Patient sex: F
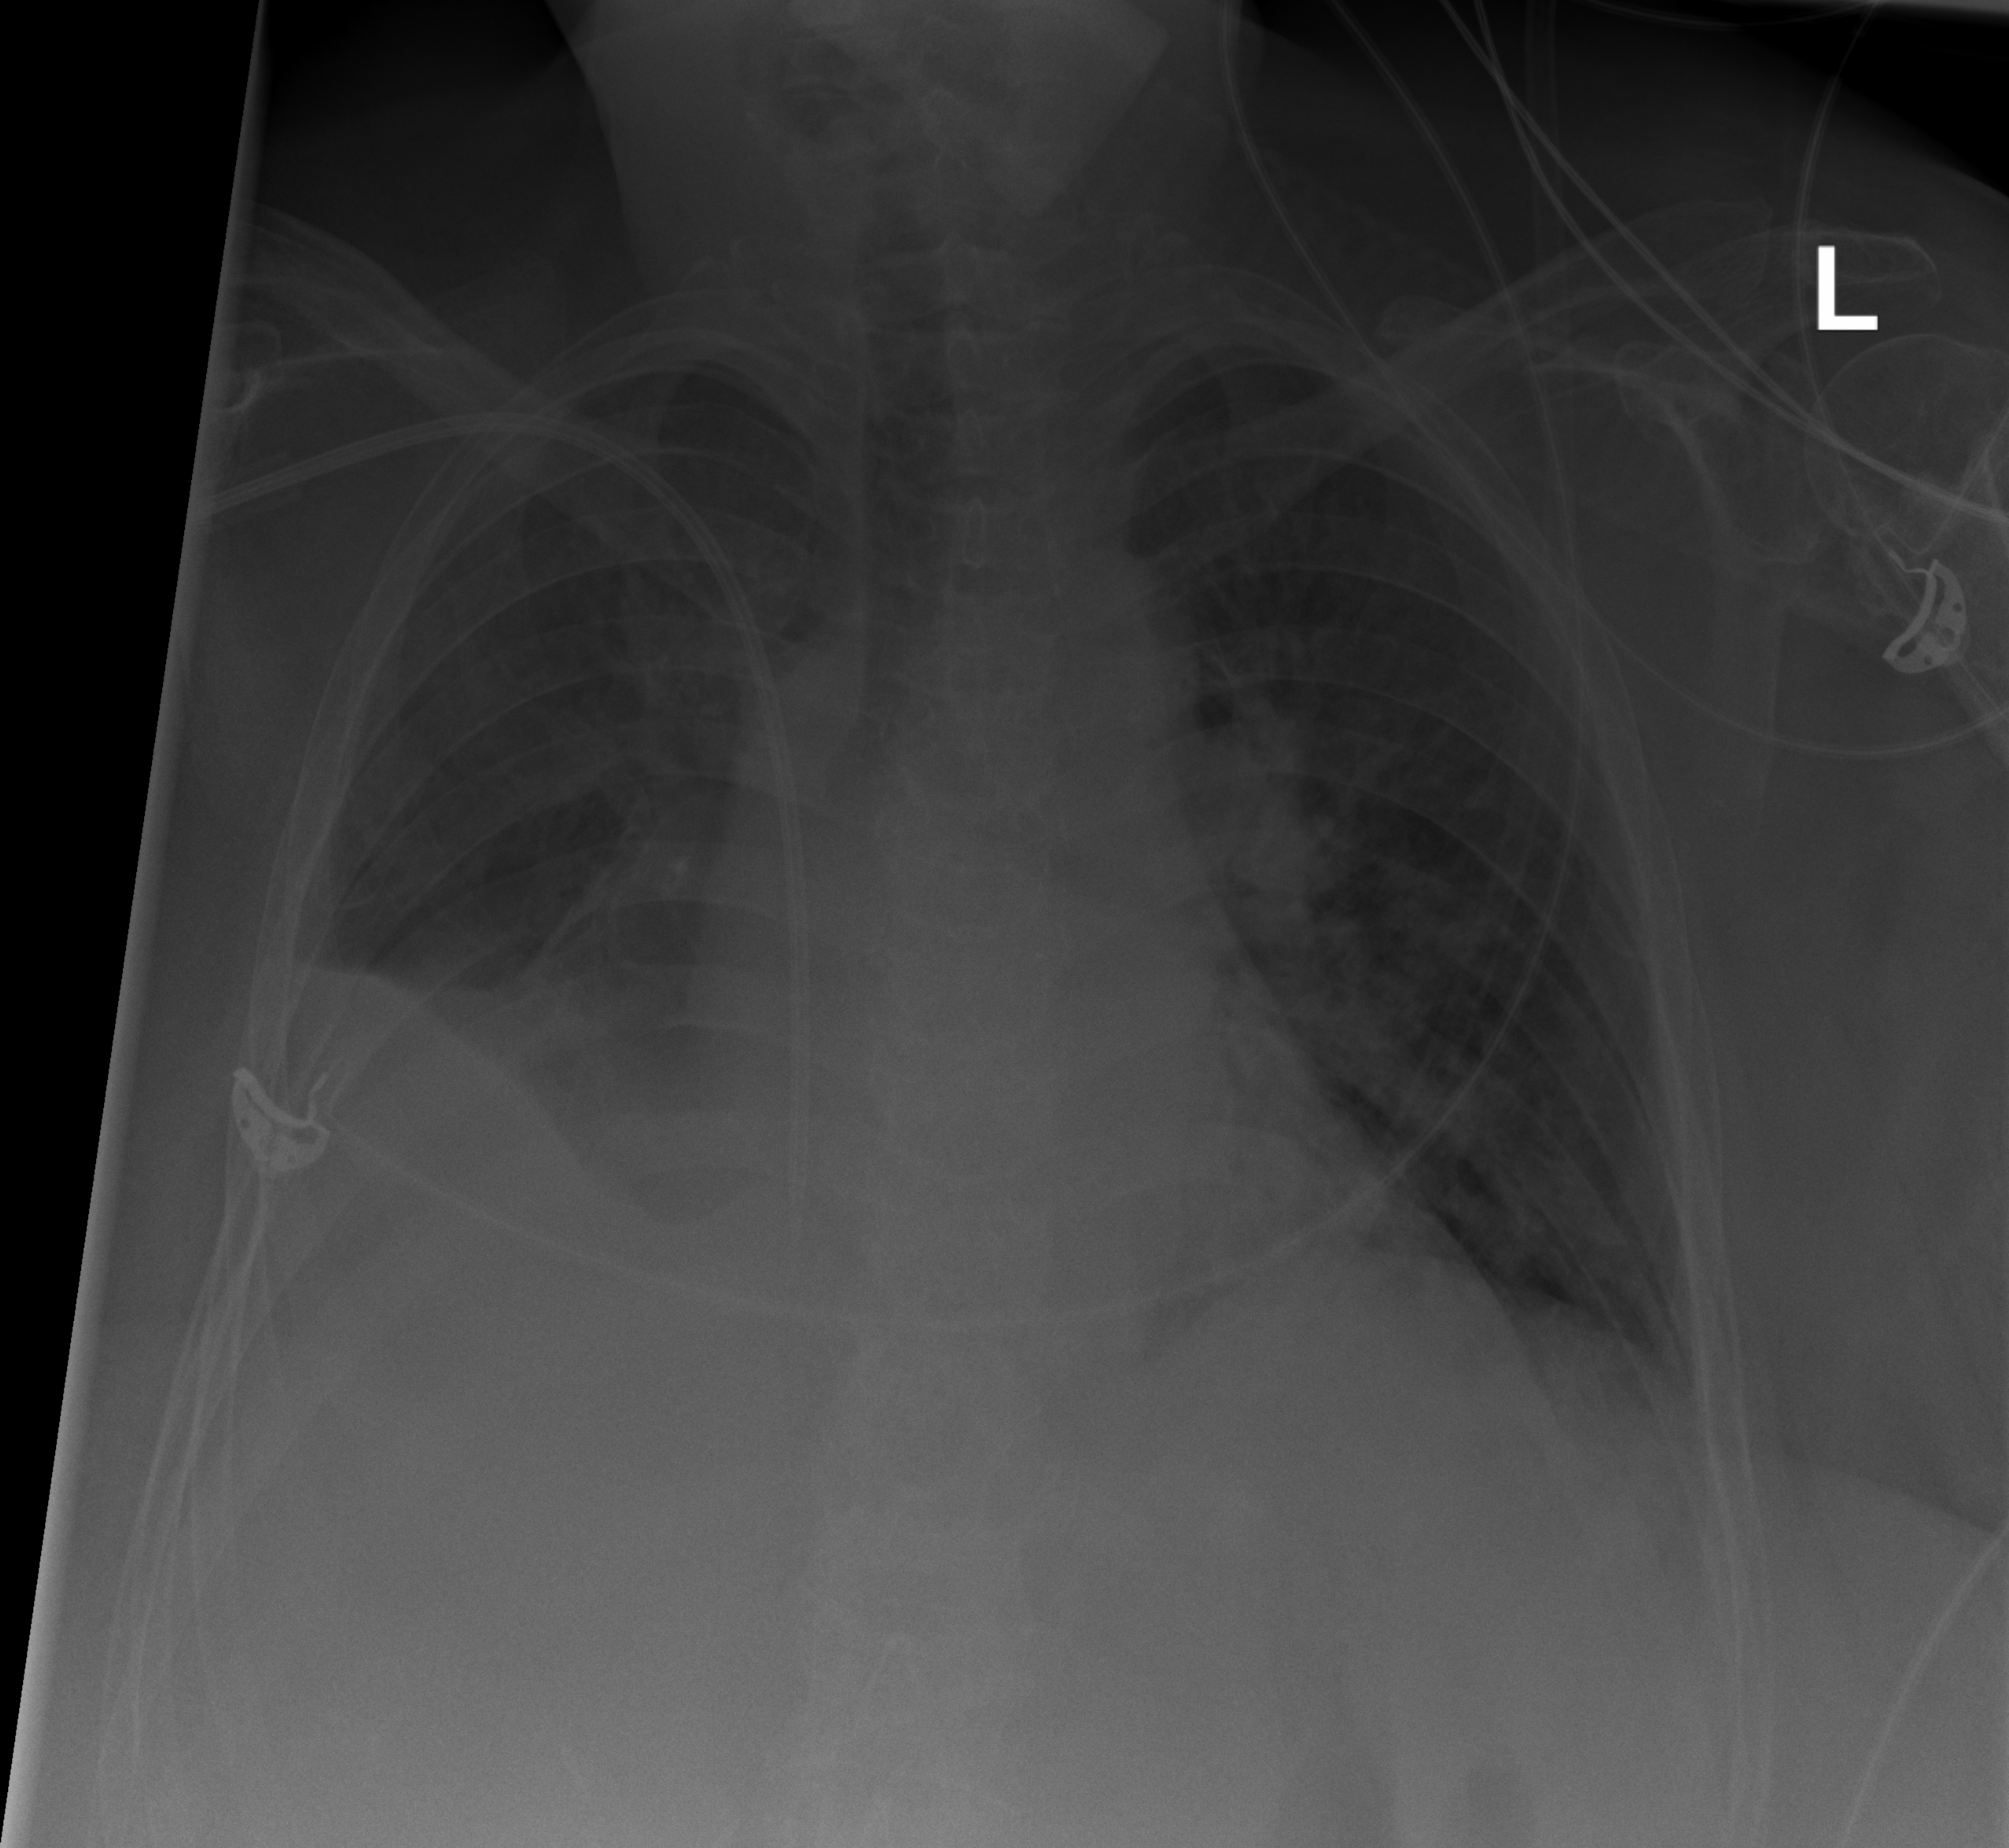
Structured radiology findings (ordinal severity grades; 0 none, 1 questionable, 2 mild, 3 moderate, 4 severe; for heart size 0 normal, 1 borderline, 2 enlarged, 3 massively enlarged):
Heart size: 2
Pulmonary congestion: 3
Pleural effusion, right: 3
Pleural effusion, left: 2
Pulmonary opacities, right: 2
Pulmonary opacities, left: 2
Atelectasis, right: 3
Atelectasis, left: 2